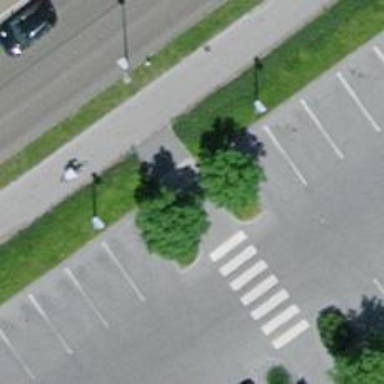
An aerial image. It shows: Set of steps on the road.